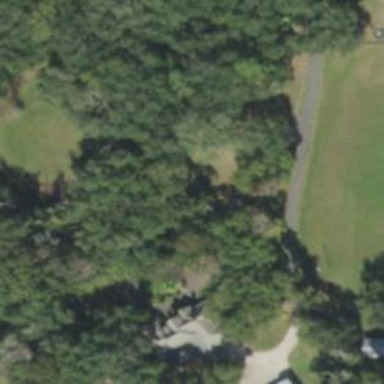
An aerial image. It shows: Driveway leading to service road.